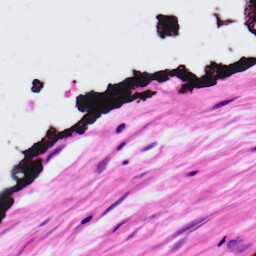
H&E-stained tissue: Ovarian